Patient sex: M
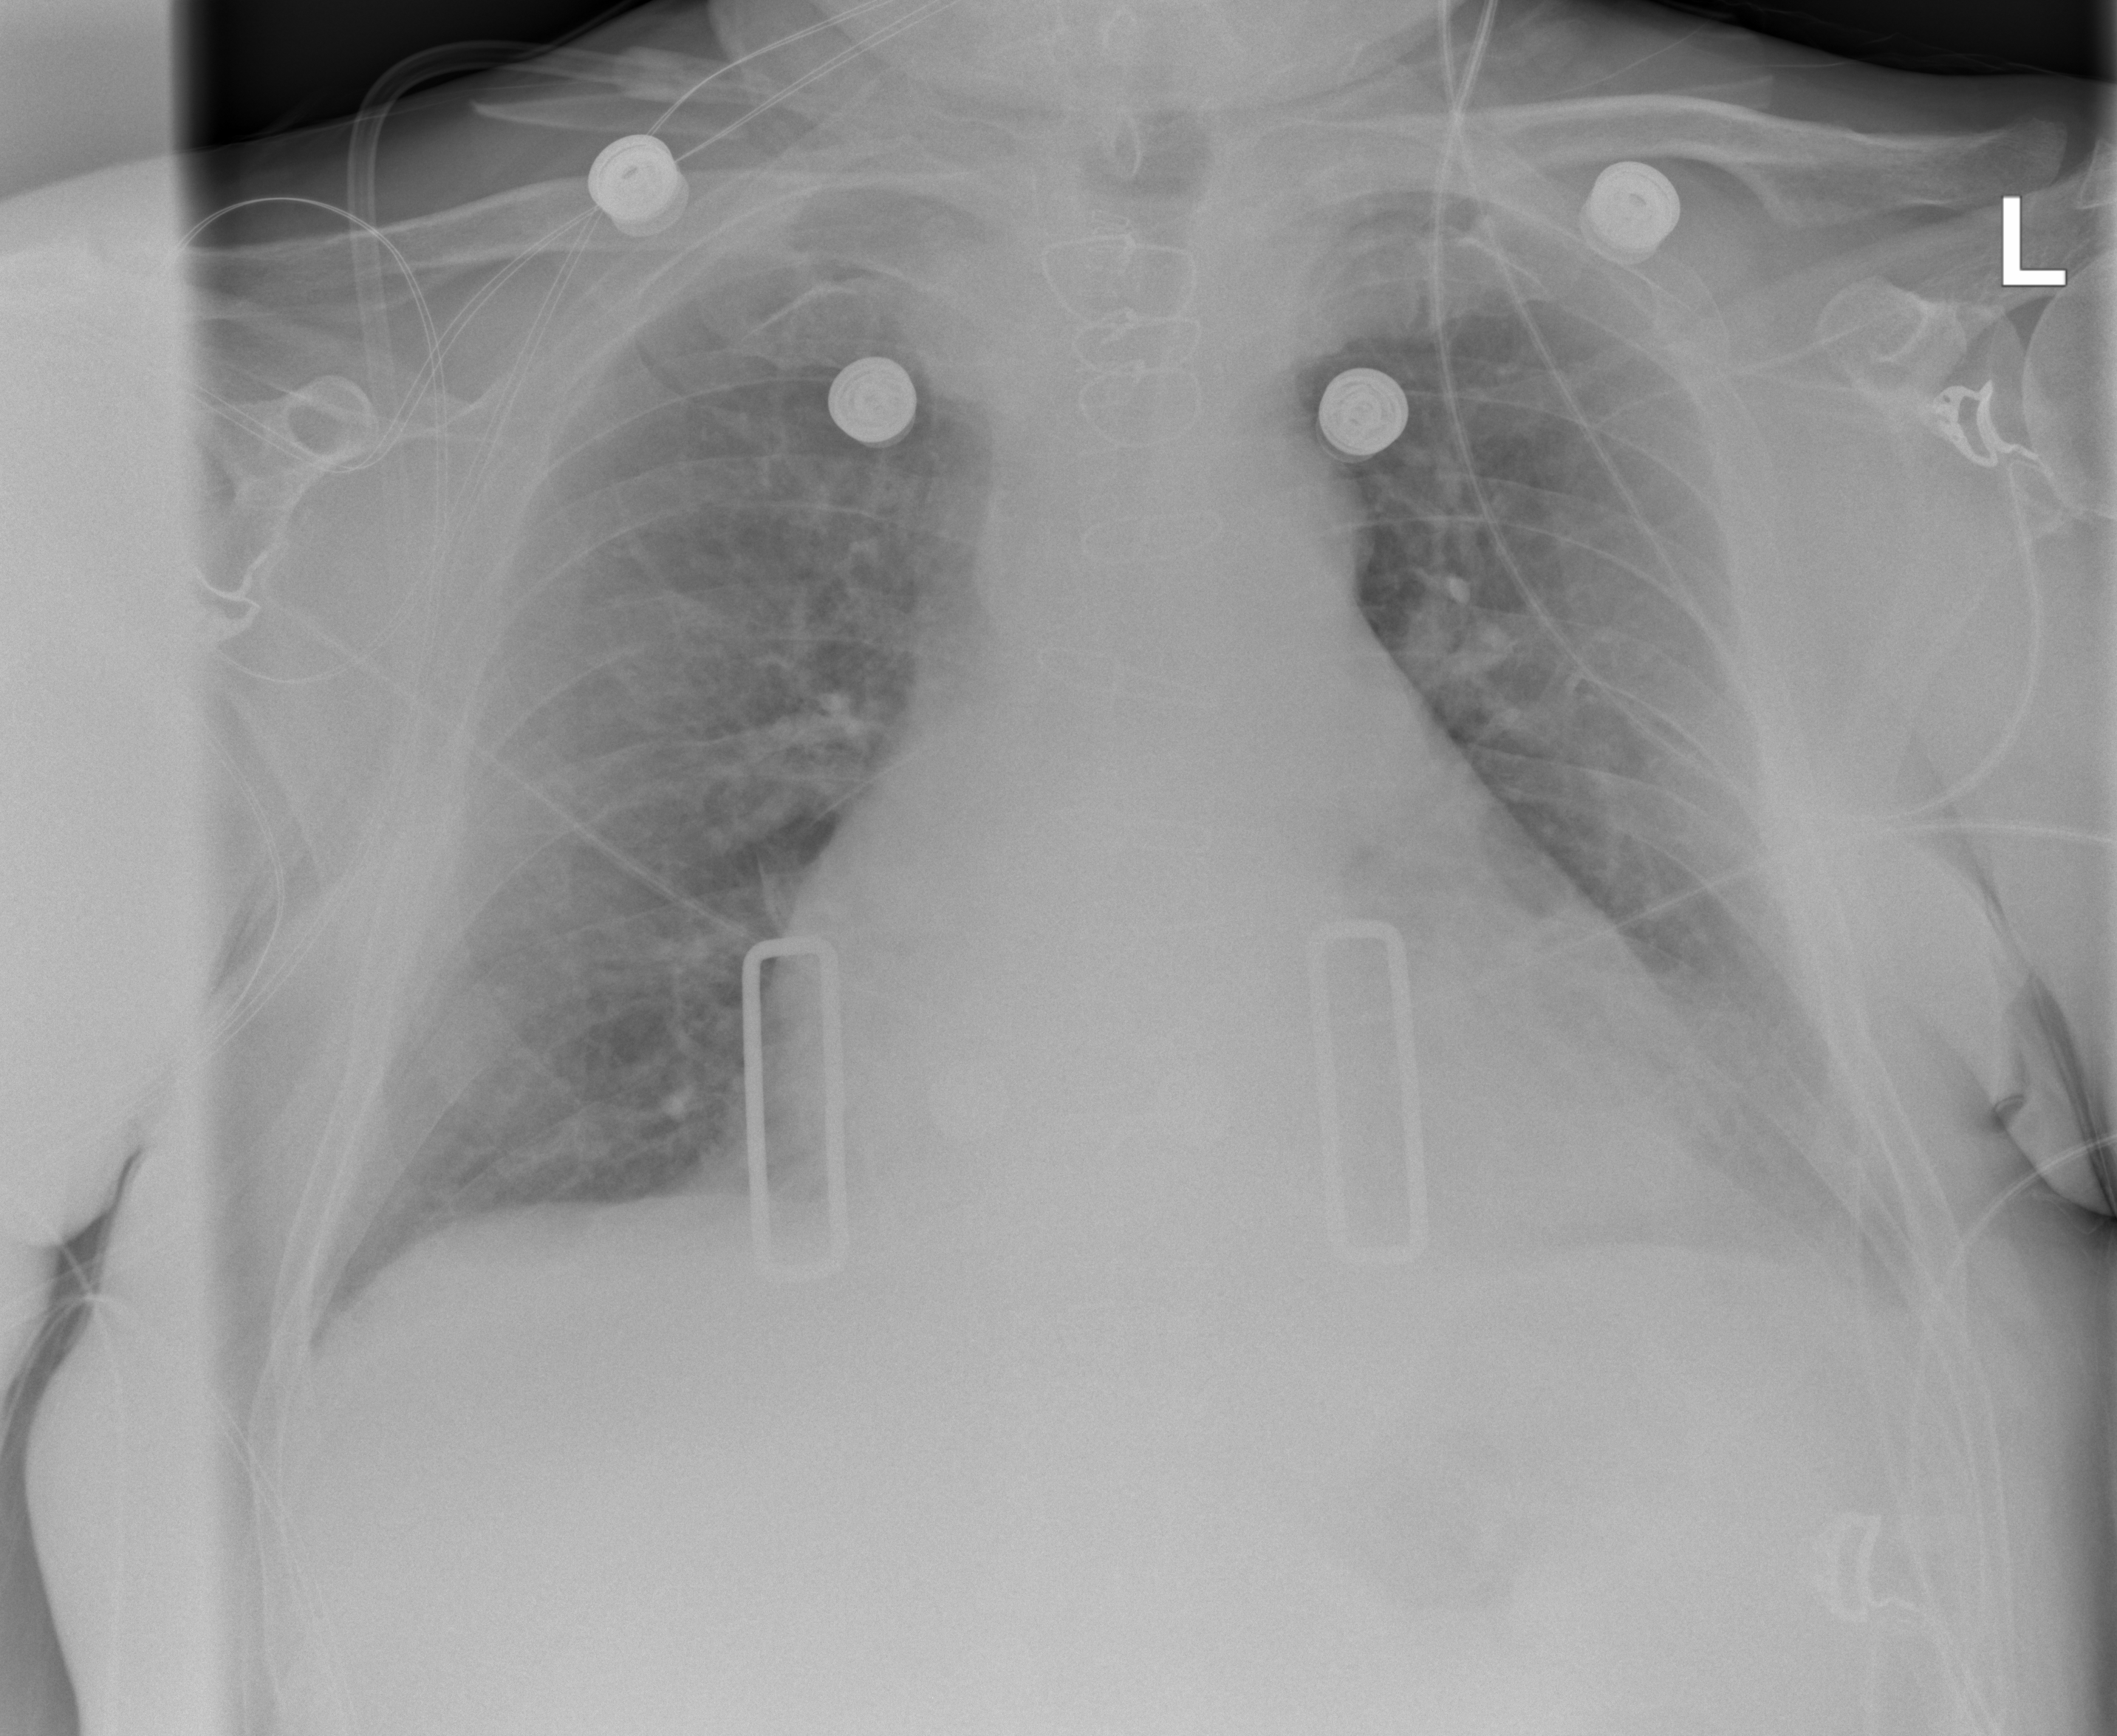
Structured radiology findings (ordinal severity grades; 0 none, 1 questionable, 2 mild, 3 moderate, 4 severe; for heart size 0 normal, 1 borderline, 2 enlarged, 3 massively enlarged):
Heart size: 2
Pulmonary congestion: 1
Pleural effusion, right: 0
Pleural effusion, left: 2
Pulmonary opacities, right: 2
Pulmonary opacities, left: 0
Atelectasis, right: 0
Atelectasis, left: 2